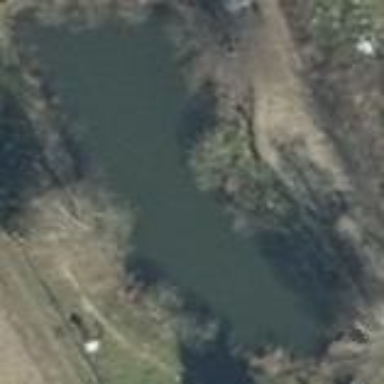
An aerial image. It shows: Serene pond surrounded by nature.